Aerial crown-view tile of a tropical tree (Barro Colorado Island, Panama), acquired 20250217:
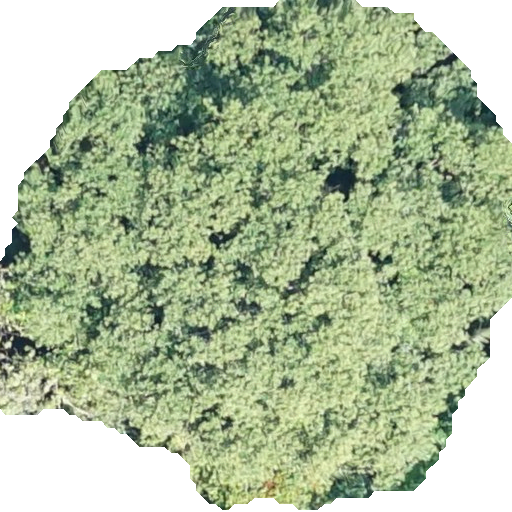
Species: Hieronyma alchorneoides
GBIF accepted scientific name: Hieronyma alchorneoides
Crown area: 310.409 m²